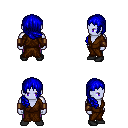
a pixel art fantasy rpg character, male body template, dark elf, purple skin, brown robe, magenta pants, blue right-swept hairstyle, leather bracers, black shoes, four views (front, back, left, right), 2x2 character sprite sheet, small pixel art, hard edges, no anti-aliasing